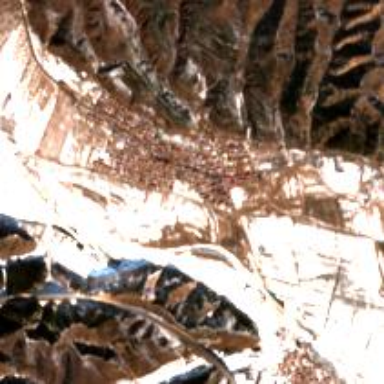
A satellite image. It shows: Ethnic township within town.